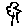
Label: tree